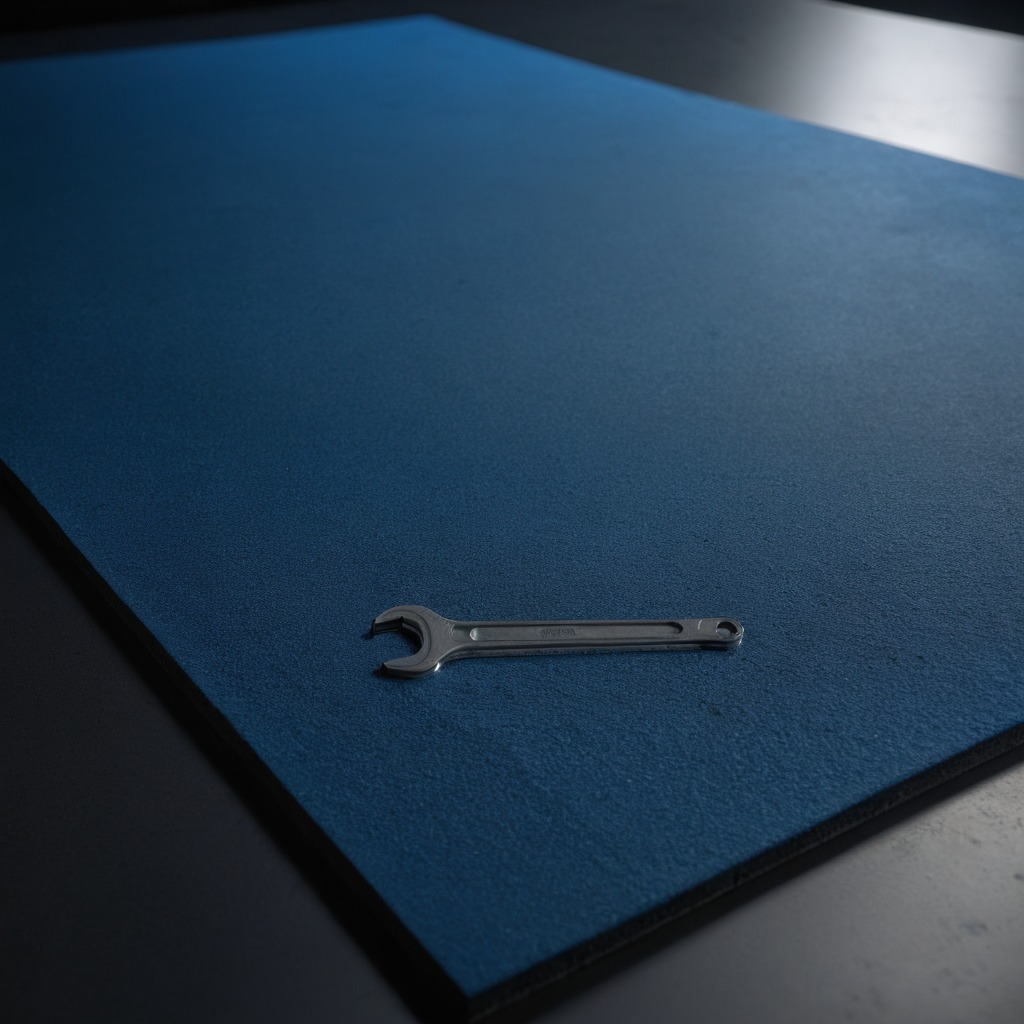
An wrench lies on a clean granite tabletop covered with a blue rubber mat inside a workshop at night dim ambient light soft shadows worn but beneath the mat